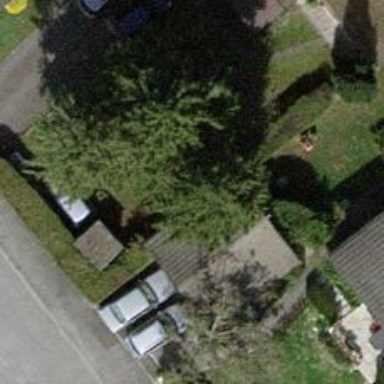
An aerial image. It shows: Evergreen needle-leaved tree.